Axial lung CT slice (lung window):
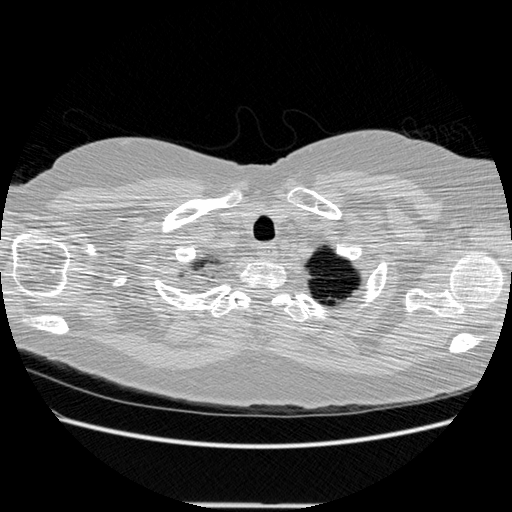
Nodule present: no